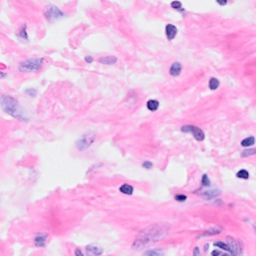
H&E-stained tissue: Breast